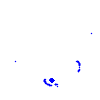
Particle: pion